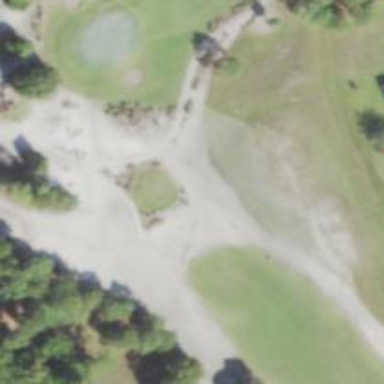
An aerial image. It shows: Path used for both walking and golf.